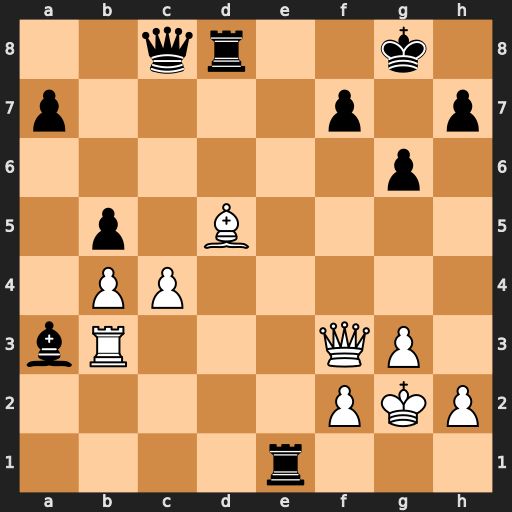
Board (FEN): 2qr2k1/p4p1p/6p1/1p1B4/1PP5/bR3QP1/5PKP/4r3
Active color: w
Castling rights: -
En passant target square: -
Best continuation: Qxf7+ Kh8 Qf6#